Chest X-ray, PA view. Patient: 39 years old, sex M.
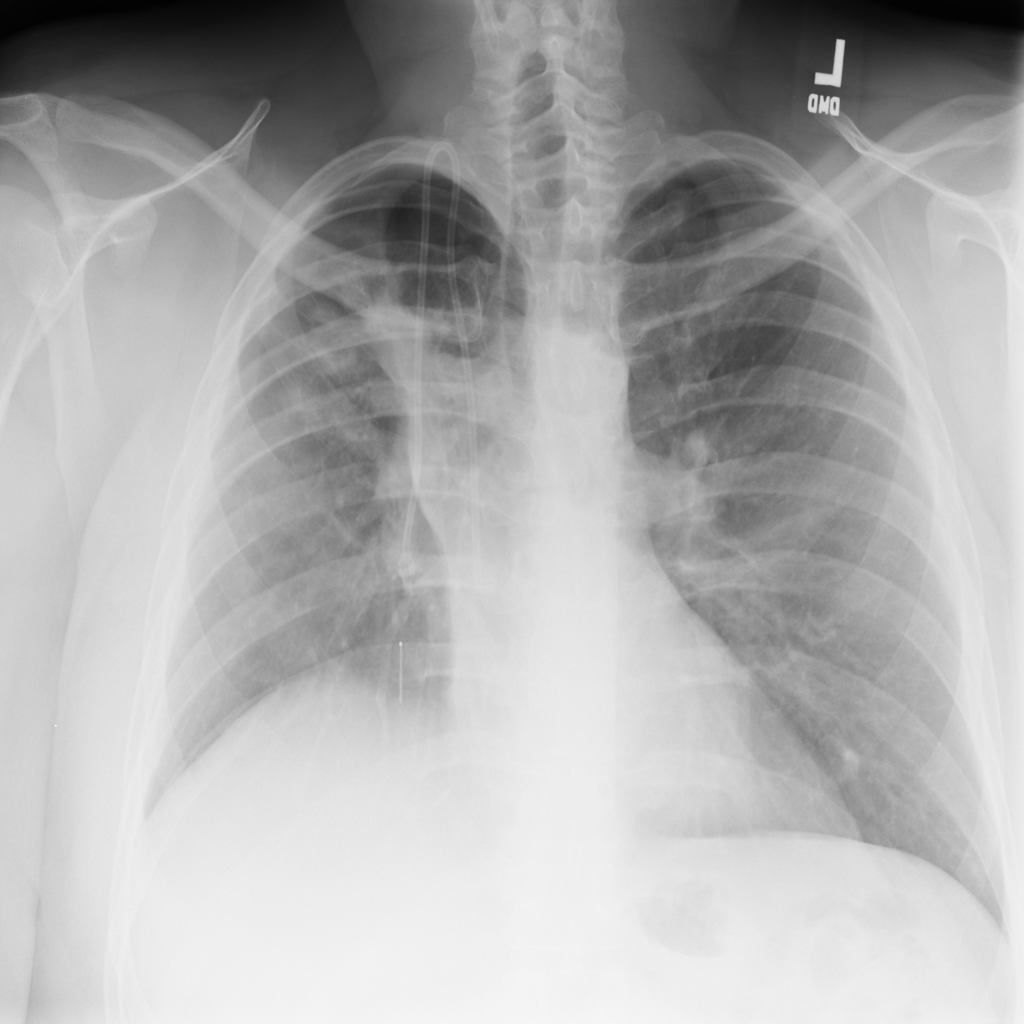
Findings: Atelectasis, Infiltration, Nodule